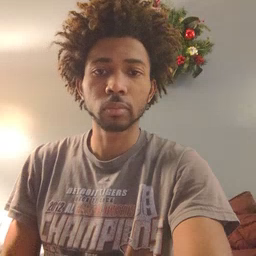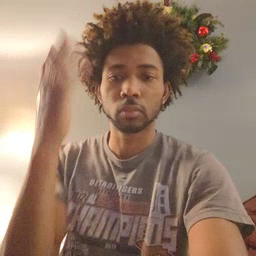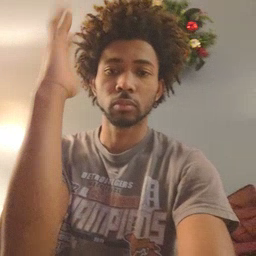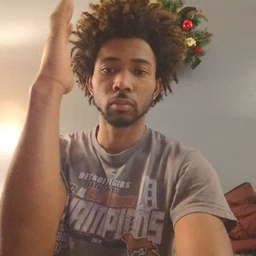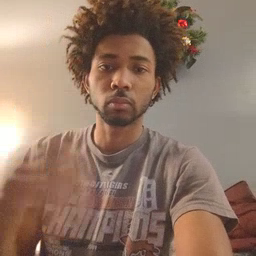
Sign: tree